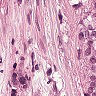
Metastatic tissue present: yes